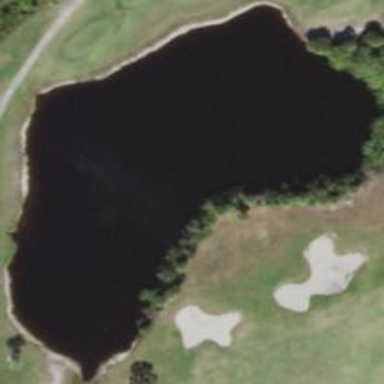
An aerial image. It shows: Water hazard in golf course. The hazard is natural water feature.